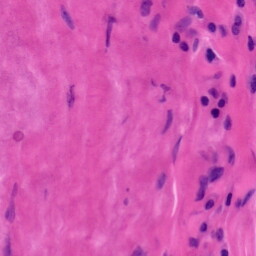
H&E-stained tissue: Tonsil